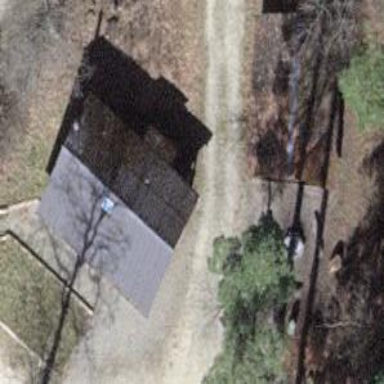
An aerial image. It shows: Sheltered building.